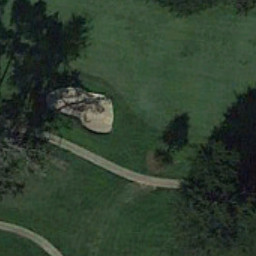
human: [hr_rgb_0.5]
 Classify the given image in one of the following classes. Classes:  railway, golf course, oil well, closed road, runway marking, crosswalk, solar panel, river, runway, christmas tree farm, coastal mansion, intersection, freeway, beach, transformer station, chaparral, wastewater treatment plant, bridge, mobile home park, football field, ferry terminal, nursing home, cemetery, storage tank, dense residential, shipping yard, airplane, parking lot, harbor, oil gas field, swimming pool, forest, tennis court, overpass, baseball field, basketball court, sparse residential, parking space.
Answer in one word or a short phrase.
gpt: golf course